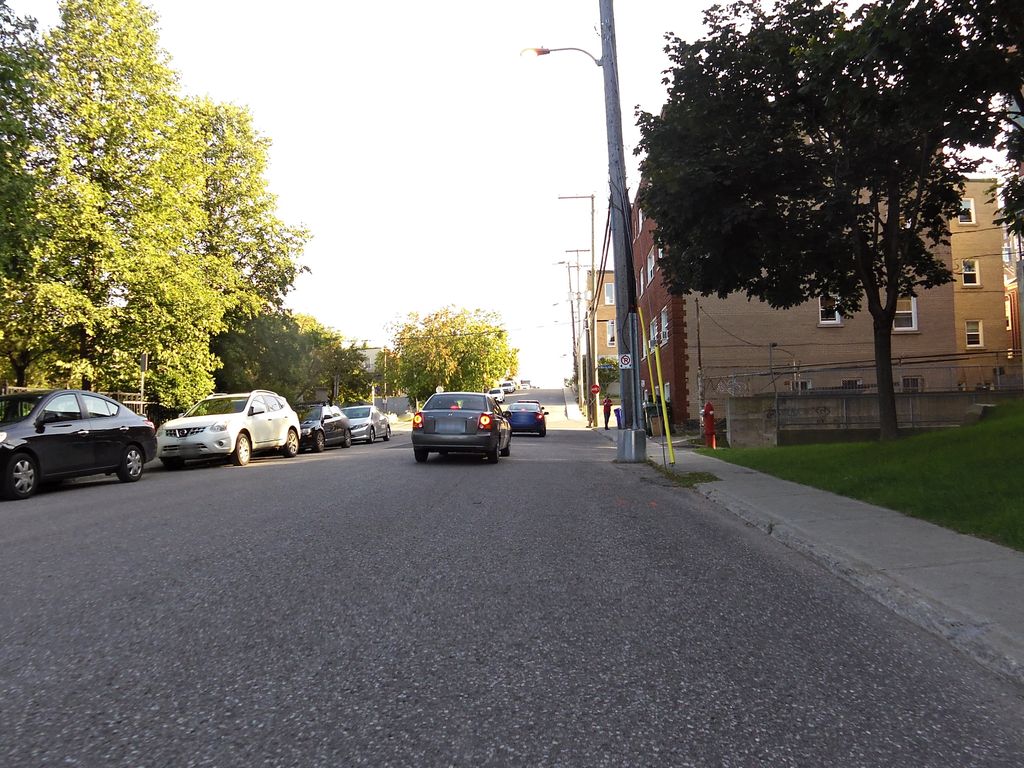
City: ottawa-gatineau